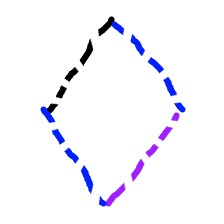
Shape: rhombus